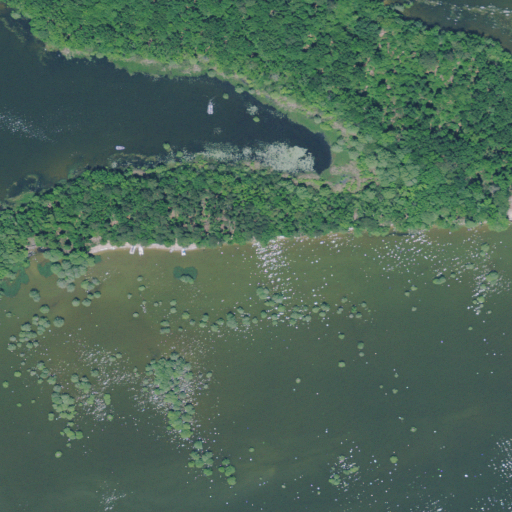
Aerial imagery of island in South Carolina named Green Island containing open water, woody wetlands, evergreen forest, herbaceous wetlands, mixed forest, and deciduous forest